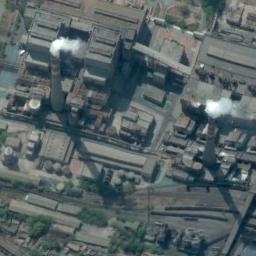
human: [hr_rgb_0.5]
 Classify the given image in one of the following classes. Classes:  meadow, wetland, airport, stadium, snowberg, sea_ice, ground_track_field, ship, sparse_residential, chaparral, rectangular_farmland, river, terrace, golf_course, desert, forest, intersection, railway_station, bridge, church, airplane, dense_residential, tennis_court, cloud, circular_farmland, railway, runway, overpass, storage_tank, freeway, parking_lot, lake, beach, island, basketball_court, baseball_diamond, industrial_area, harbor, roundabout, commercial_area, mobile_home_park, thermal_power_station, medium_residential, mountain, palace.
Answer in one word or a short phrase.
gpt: thermal_power_station